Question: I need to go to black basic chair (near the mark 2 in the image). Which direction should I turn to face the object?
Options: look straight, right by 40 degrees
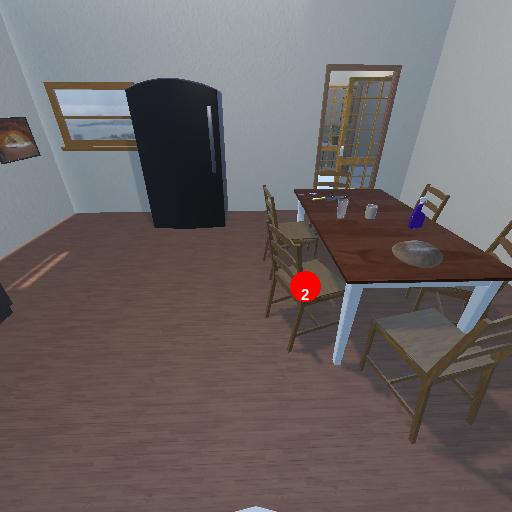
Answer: look straight